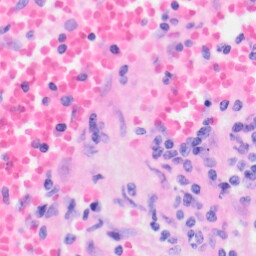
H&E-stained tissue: Kidney